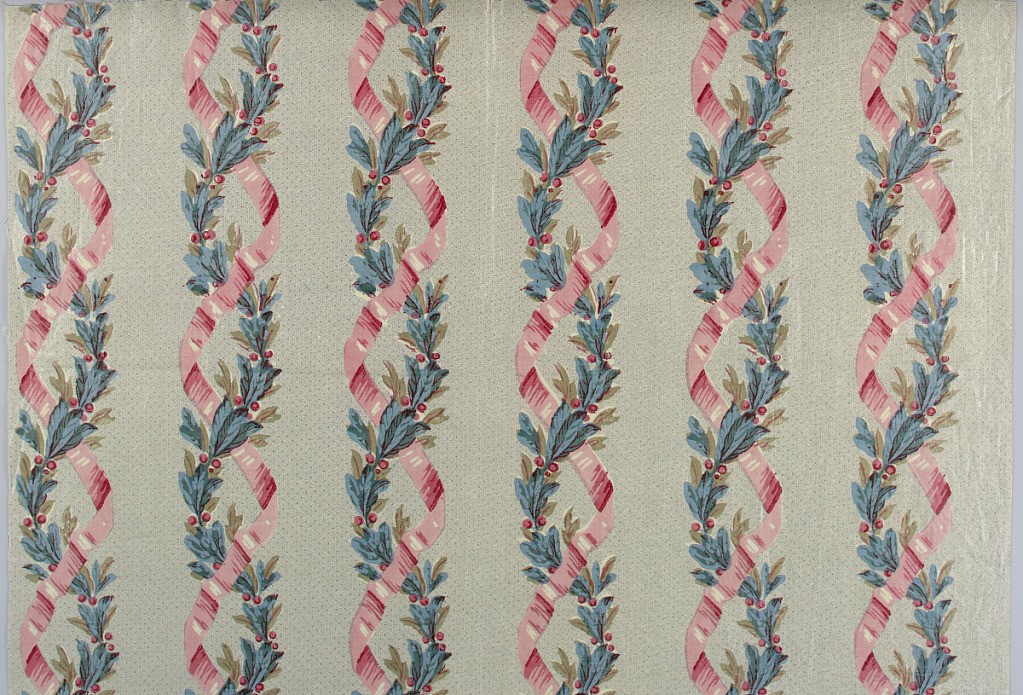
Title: Textile
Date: ca. 1870
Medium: cotton Technique: printed by engraved roller on plain weave and glazed
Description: Columns made up of pink ribbon intertwined with leafy garland, on grey stippled ground.